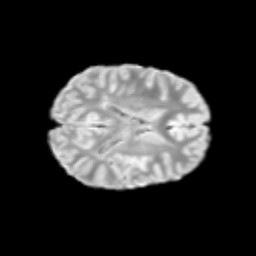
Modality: T2w
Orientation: axial
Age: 9
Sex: male
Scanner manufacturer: siemens
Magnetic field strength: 3 T
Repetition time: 3.8 s
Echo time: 0.07 s